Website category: jobs
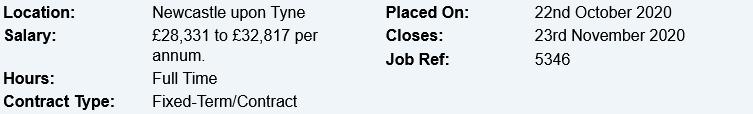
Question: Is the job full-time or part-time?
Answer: Full Time

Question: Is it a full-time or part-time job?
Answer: Full Time

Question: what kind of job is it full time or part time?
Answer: Full Time

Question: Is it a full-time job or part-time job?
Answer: Full Time

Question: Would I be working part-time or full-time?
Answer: Full Time

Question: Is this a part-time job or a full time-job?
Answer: Full Time

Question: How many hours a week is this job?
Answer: Full Time

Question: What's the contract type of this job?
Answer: Fixed-Term/Contract

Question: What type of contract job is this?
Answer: Fixed-Term/Contract

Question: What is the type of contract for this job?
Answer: Fixed-Term/Contract

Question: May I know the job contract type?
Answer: Fixed-Term/Contract

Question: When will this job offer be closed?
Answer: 23rd November 2020

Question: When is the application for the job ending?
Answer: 23rd November 2020

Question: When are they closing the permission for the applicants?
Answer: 23rd November 2020

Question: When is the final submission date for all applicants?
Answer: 23rd November 2020

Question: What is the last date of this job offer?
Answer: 23rd November 2020

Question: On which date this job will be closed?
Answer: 23rd November 2020

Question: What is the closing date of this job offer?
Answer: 23rd November 2020

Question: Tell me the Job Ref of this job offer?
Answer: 5346

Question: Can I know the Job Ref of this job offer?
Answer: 5346

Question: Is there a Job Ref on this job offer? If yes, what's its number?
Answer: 5346

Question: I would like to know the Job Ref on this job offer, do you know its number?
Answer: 5346

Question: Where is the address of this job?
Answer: Newcastle upon Tyne

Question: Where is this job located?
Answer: Newcastle upon Tyne

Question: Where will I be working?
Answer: Newcastle upon Tyne

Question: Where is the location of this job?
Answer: Newcastle upon Tyne

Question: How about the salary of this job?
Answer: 28,331 to 32,817 per annum.

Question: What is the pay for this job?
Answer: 28,331 to 32,817 per annum.

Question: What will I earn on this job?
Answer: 28,331 to 32,817 per annum.

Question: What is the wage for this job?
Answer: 28,331 to 32,817 per annum.

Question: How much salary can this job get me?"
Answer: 28,331 to 32,817 per annum.

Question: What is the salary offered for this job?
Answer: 28,331 to 32,817 per annum.

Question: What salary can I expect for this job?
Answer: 28,331 to 32,817 per annum.

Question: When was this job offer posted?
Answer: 22nd October 2020

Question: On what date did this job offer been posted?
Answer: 22nd October 2020